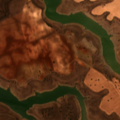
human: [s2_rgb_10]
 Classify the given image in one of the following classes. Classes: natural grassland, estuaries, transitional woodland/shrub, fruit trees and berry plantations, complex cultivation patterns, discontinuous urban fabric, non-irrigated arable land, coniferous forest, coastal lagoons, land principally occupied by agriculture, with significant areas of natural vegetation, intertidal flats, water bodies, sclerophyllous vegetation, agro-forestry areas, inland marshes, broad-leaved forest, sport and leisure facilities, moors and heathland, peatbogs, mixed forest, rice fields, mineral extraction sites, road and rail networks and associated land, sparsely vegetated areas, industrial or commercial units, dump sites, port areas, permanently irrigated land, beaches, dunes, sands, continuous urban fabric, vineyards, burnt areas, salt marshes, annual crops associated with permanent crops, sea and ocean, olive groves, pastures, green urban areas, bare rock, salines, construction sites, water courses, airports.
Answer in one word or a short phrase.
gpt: non-irrigated arable land, agro-forestry areas, transitional woodland/shrub, water bodies